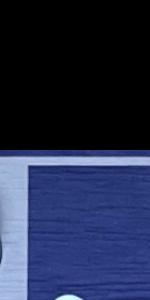
Label: Empty